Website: lowes
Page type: review-order
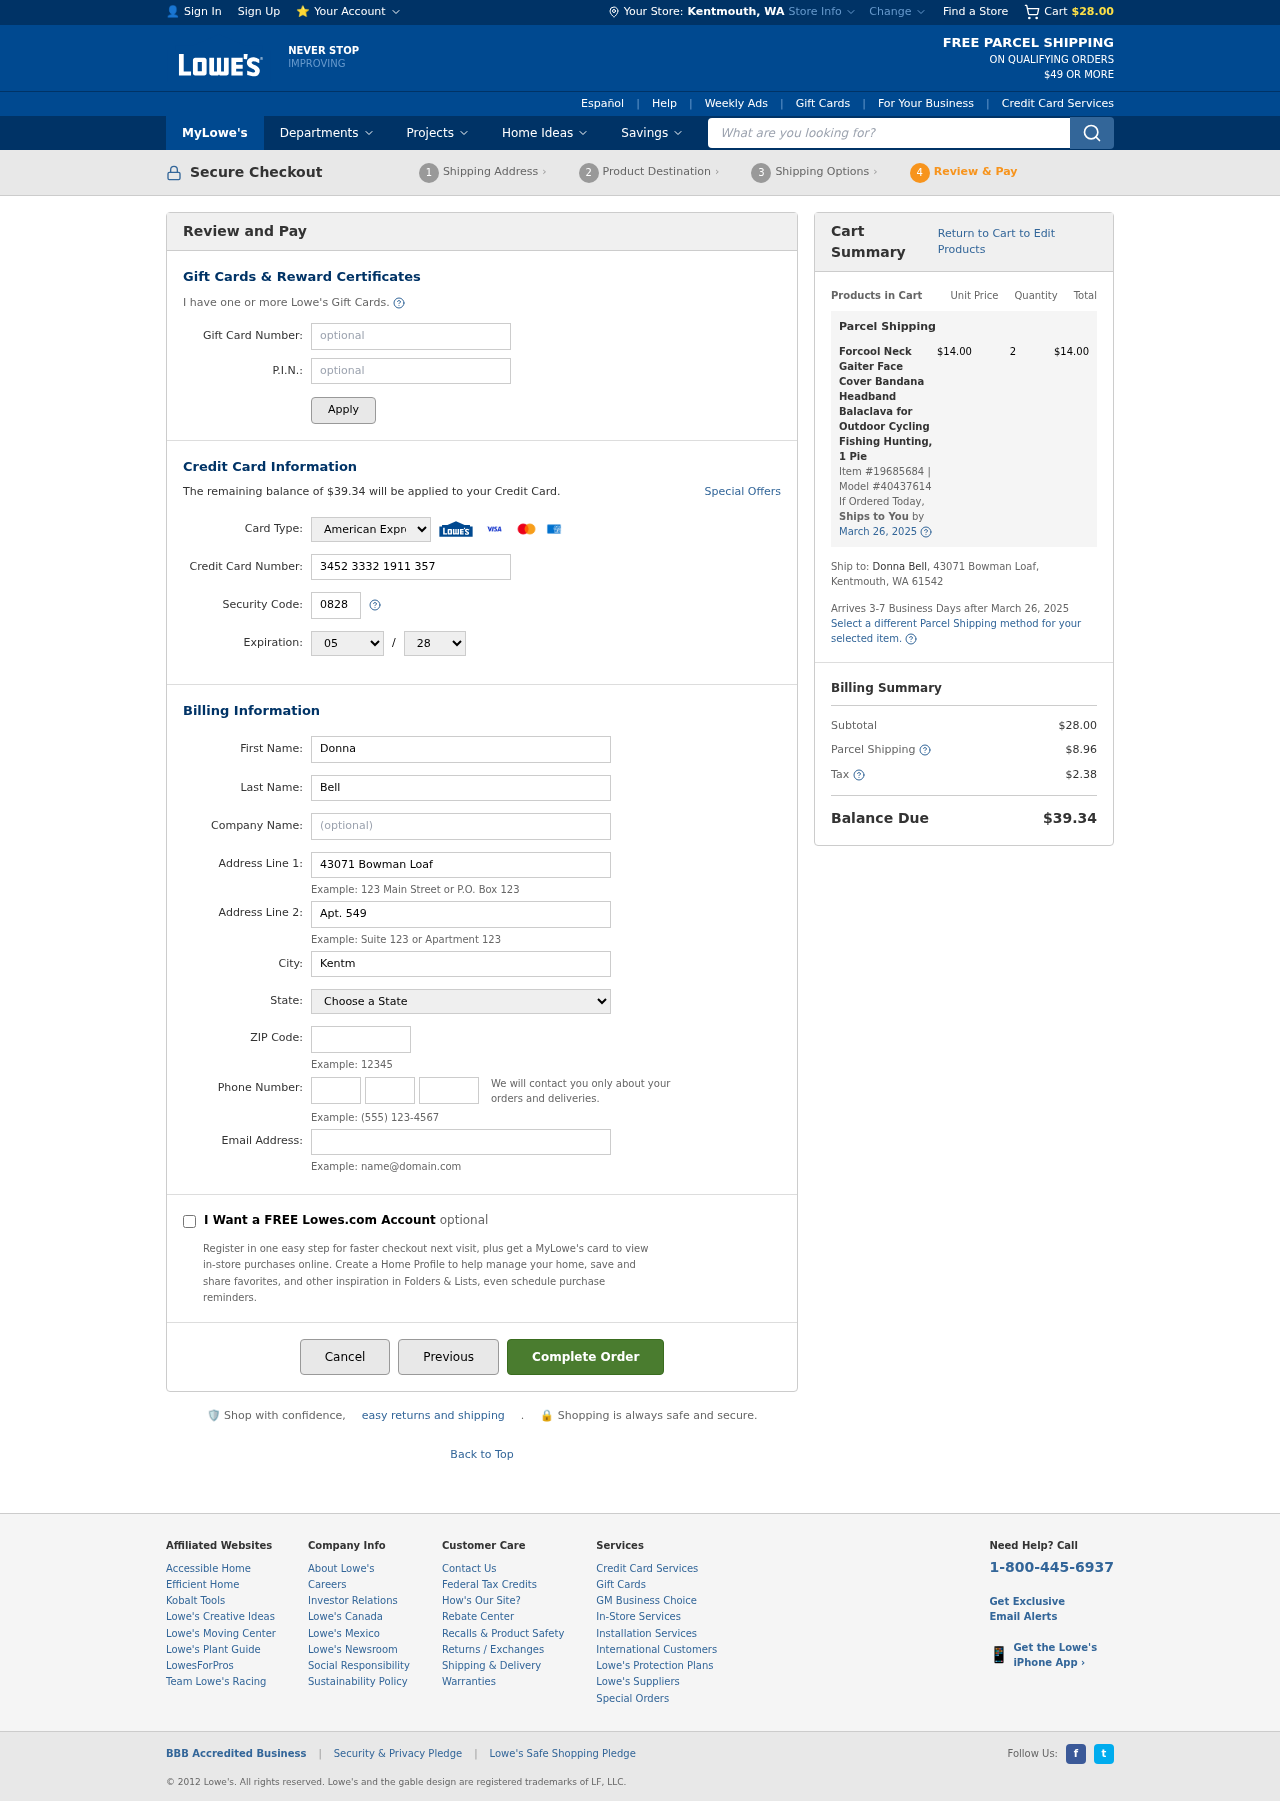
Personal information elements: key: PII_CARD_CVV
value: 0828
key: PII_CARD_EXPIRY_MONTH
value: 05
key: PII_CARD_EXPIRY_YEAR
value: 28
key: PII_CARD_NUMBER
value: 3452 3332 1911 357
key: PII_CARD_TYPE
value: American Express
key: PII_CITY
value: Kentmouth
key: PII_CITY_STATE
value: Kentmouth, WA
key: PII_EMAIL
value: donnabell@yahoo.com
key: PII_FIRSTNAME
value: Donna
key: PII_LASTNAME
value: Bell
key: PII_PHONE_AREA
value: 478
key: PII_PHONE_PREFIX
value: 331
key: PII_PHONE_SUFFIX
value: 3339
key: PII_POSTCODE
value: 61542
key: PII_STATE
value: Washington
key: PII_STREET
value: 43071 Bowman Loaf
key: PII_STREET2
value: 43071 Bowman Loaf
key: PII_STREET2
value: Apt. 549
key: PII_FULLNAME2
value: Donna Bell
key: PII_CITY_STATE_ZIP2
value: Kentmouth, WA 61542
Product elements: key: PRODUCT1_NAME
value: Forcool Neck Gaiter Face Cover Bandana Headband Balaclava for Outdoor Cycling Fishing Hunting, 1 Pie
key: PRODUCT1_PRICE
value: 14
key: PRODUCT1_QUANTITY
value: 2
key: PRODUCT1_ITEM_NUMBER
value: Item #19685684
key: PRODUCT1_MODEL_NUMBER
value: Model #40437614
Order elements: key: ORDER_SUBTOTAL
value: $28.00
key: ORDER_BALANCE_DUE
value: $39.34
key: ORDER_SHIPPING_DATE
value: March 26, 2025
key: ORDER_ITEM_TOTAL
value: $14.00
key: ORDER_SHIPPING_DATE2
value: March 26, 2025
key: ORDER_SHIPPING_COST
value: $8.96
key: ORDER_TAX
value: $2.38
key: ORDER_TOTAL
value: $39.34
Search elements: key: HEADER_SEARCH
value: What are you looking for?